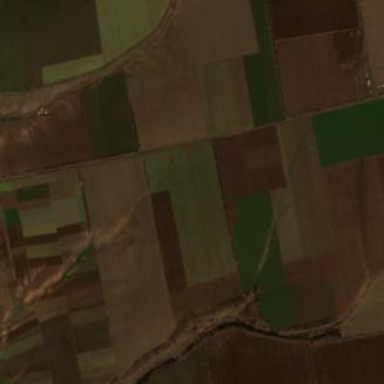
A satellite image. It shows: Picturesque farmland scene.